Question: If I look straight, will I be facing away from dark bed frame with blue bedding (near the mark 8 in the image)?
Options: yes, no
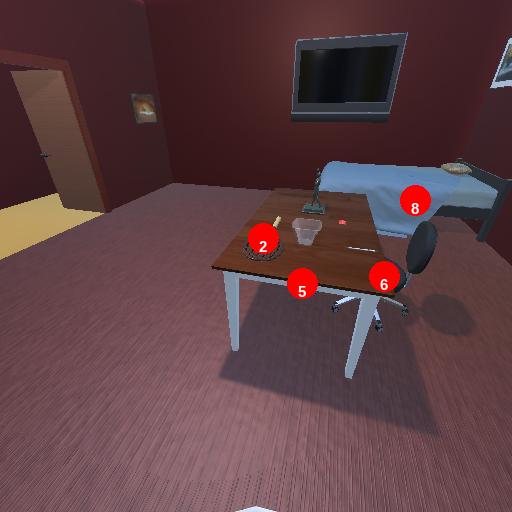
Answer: yes